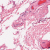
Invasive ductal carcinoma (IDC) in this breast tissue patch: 0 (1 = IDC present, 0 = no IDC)